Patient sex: M
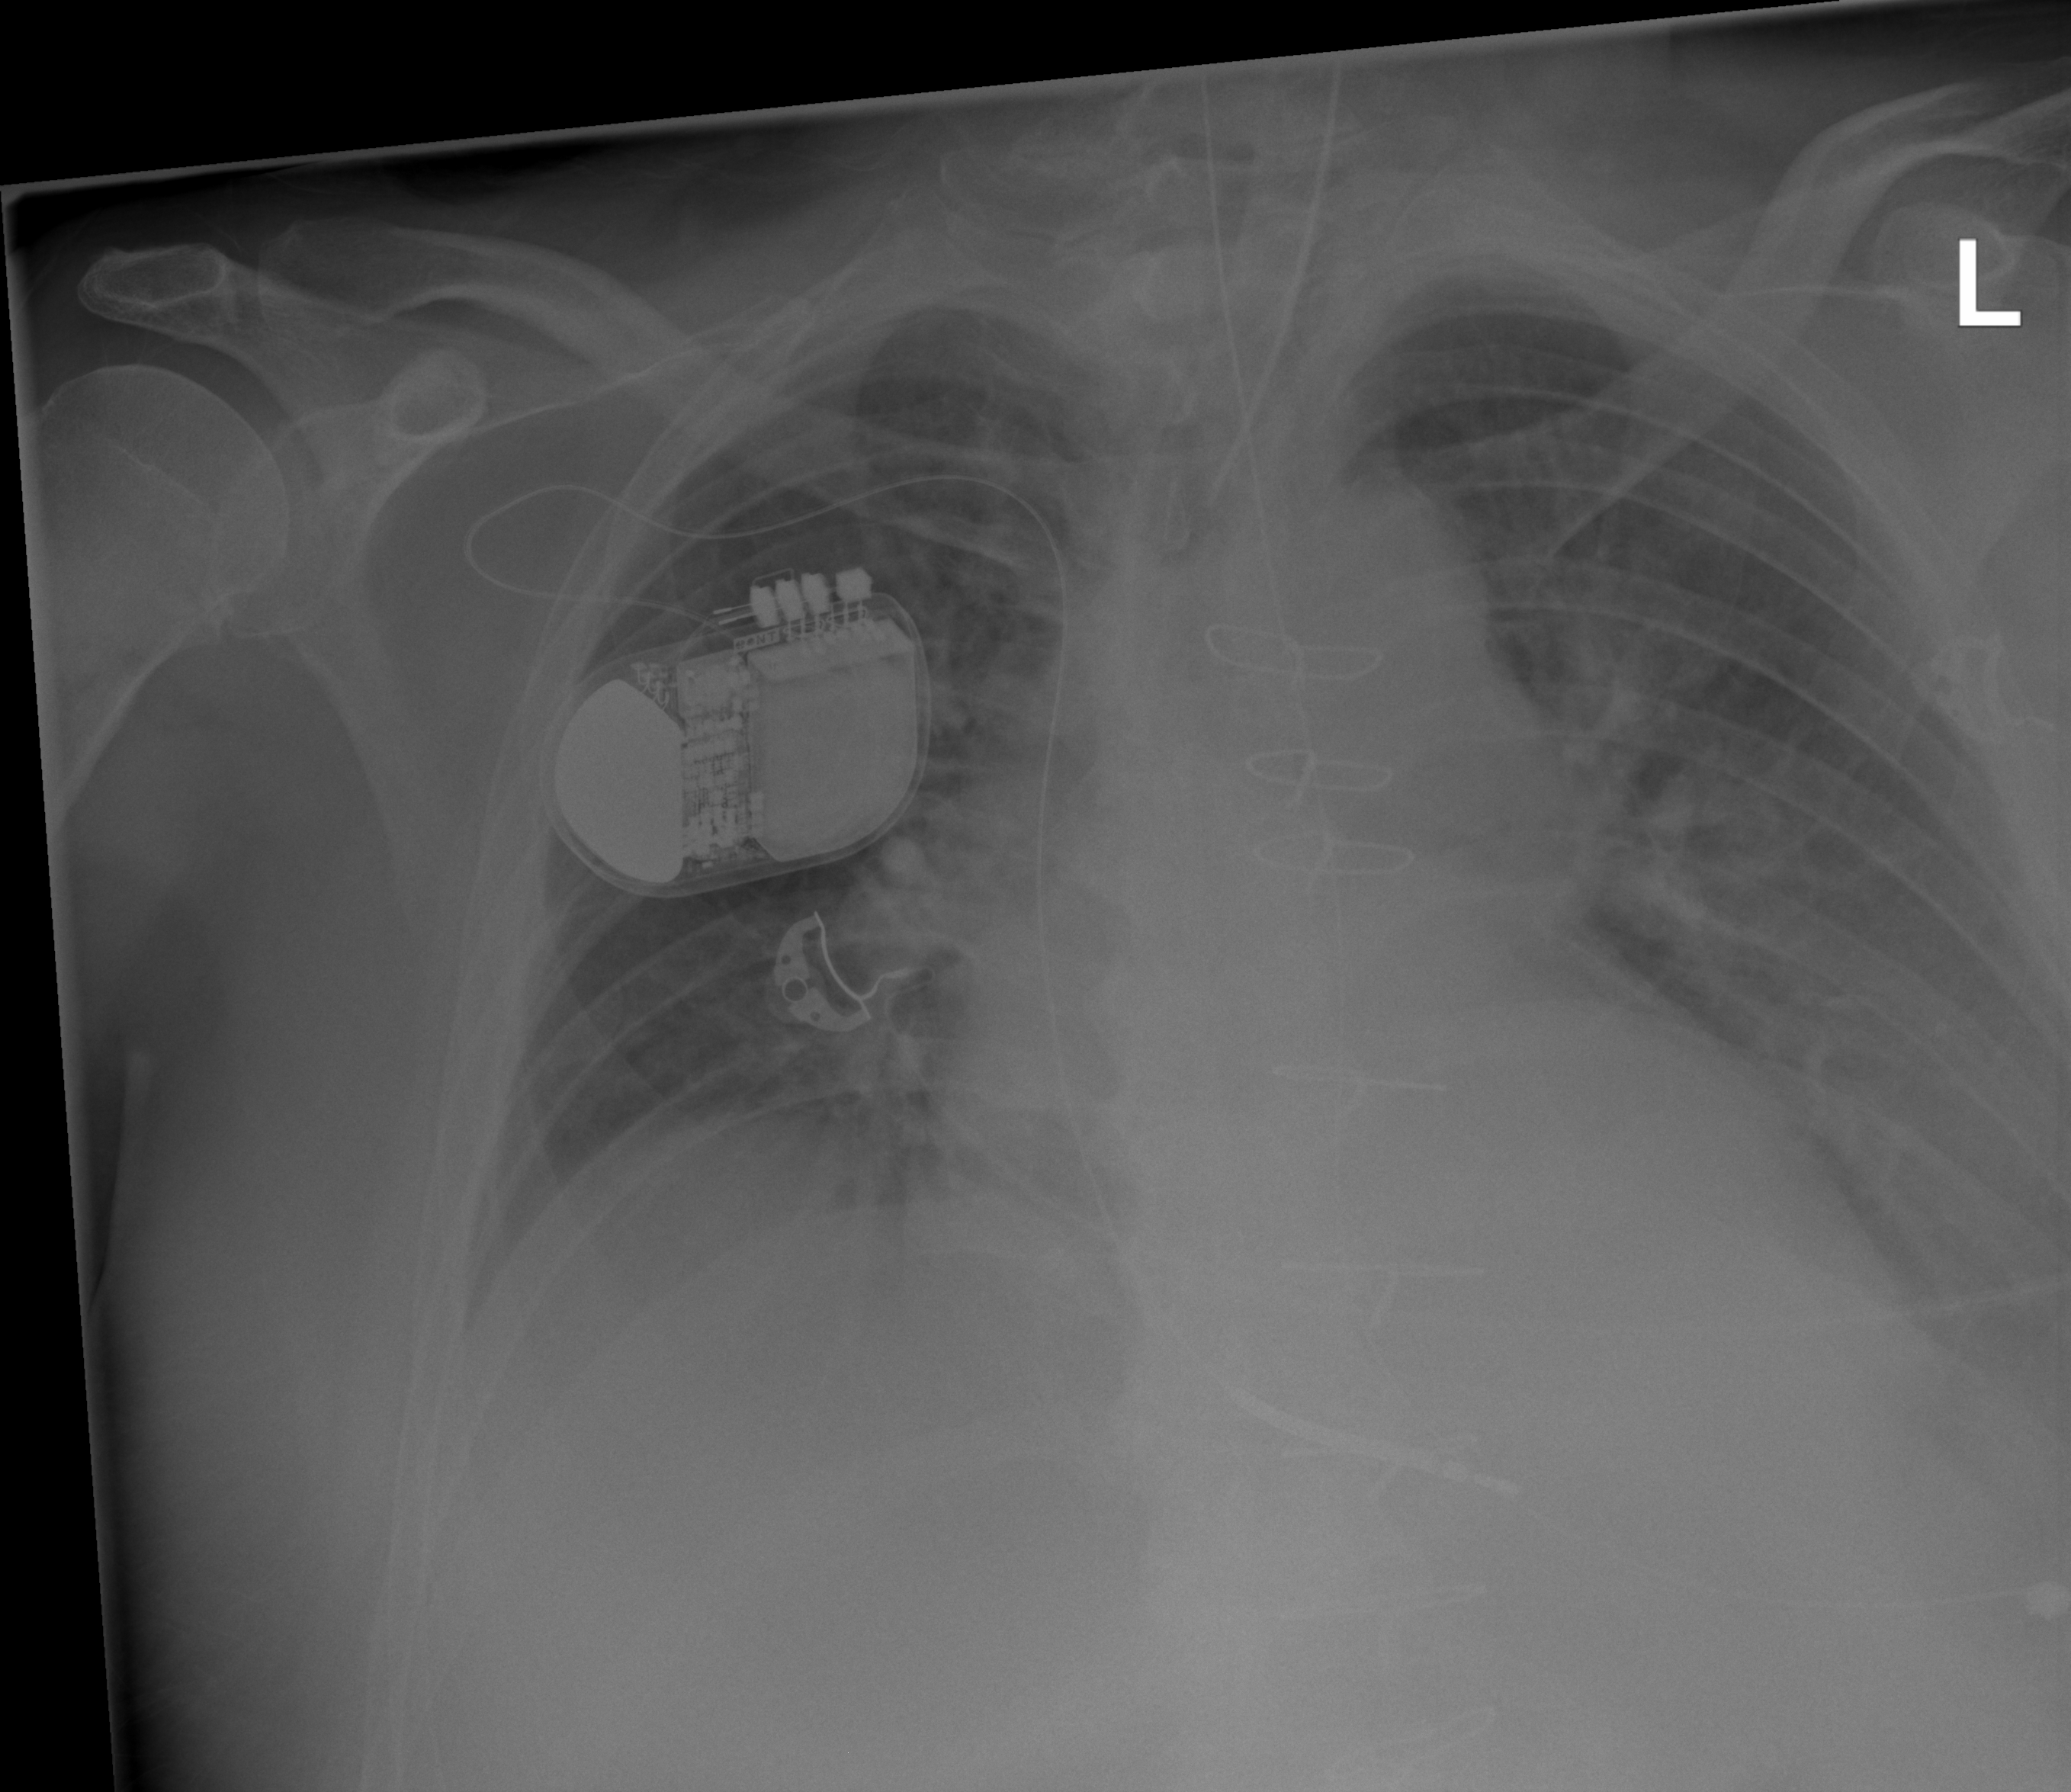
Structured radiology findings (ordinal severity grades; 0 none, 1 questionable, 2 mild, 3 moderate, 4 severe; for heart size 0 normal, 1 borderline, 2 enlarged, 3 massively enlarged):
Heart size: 1
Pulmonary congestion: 3
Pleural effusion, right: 2
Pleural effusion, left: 3
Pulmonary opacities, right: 2
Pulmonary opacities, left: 2
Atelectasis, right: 2
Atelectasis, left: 2